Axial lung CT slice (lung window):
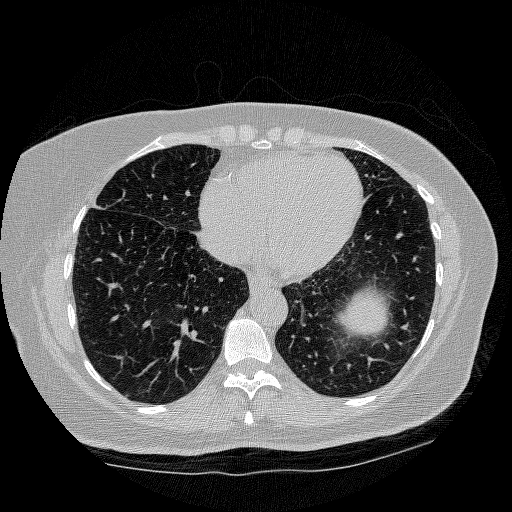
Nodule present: no